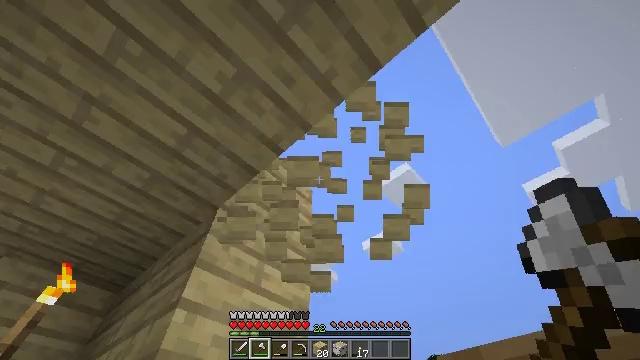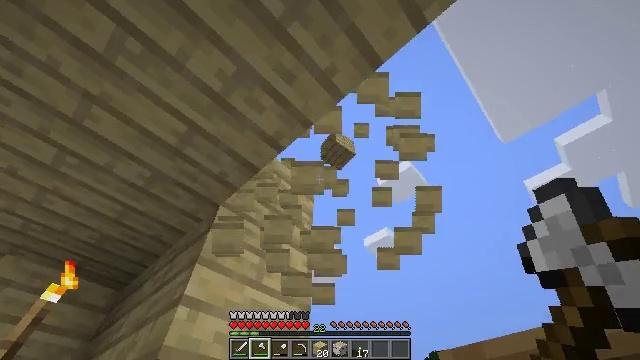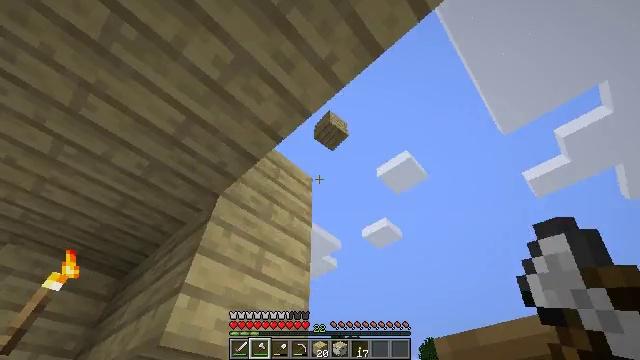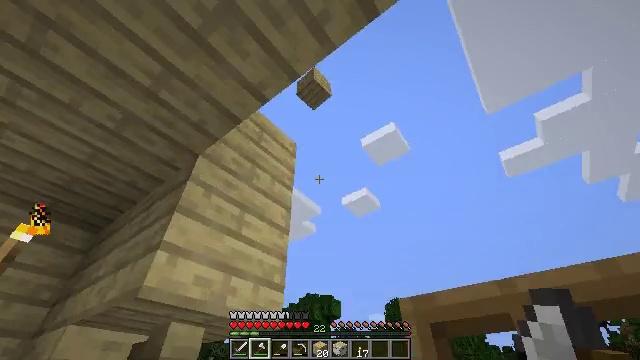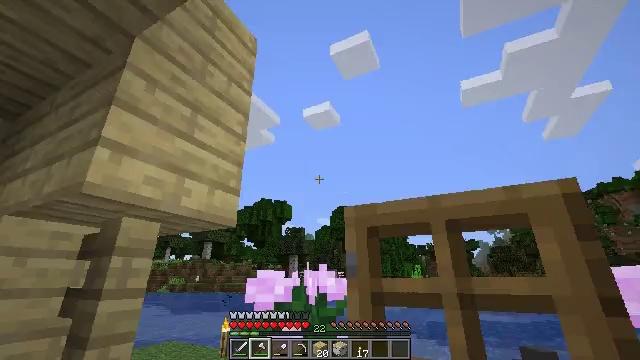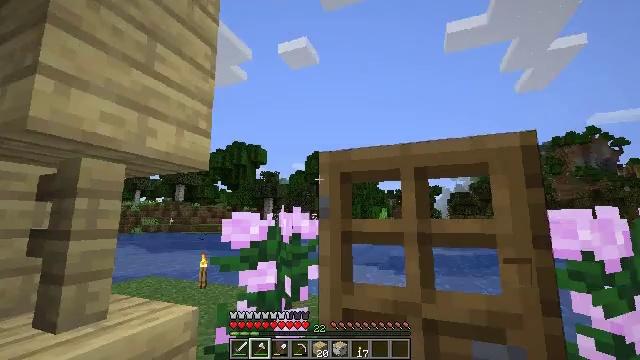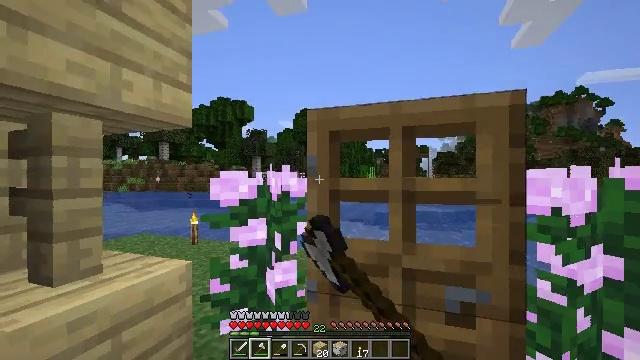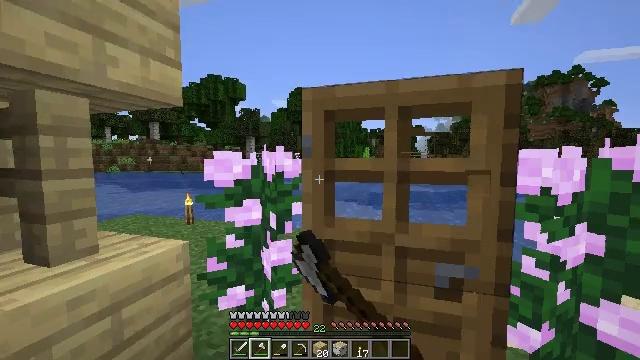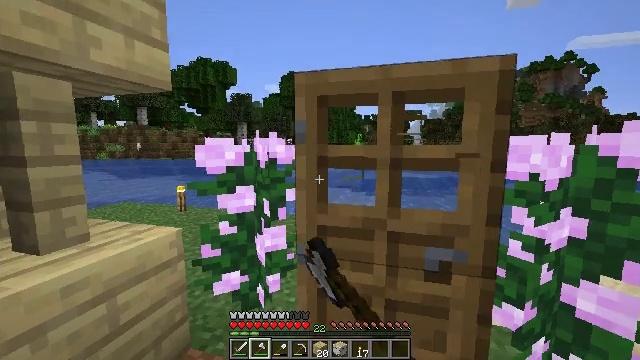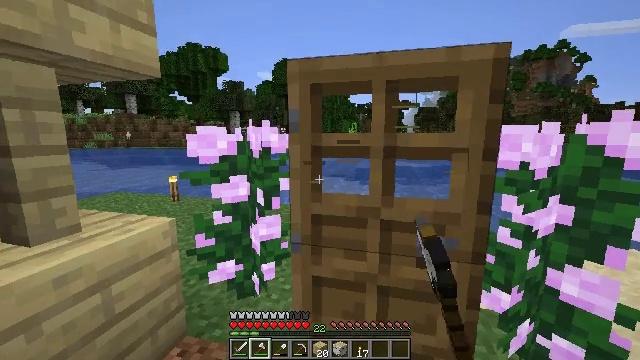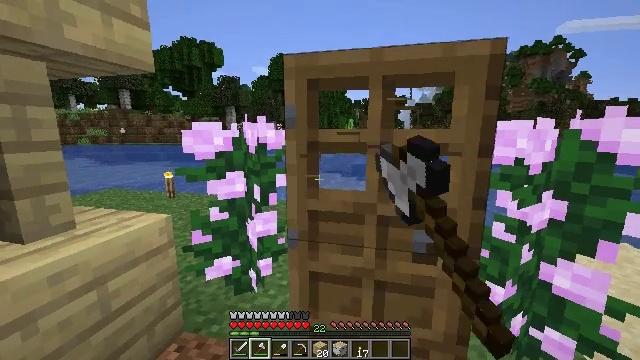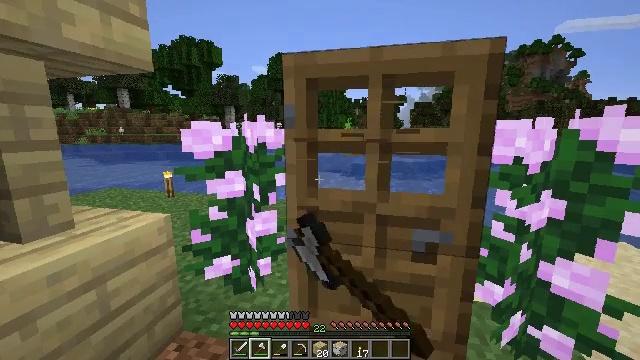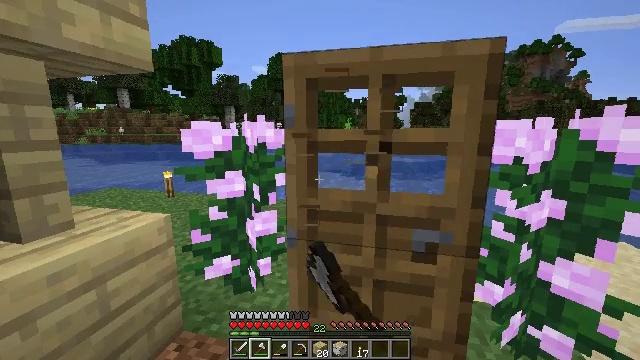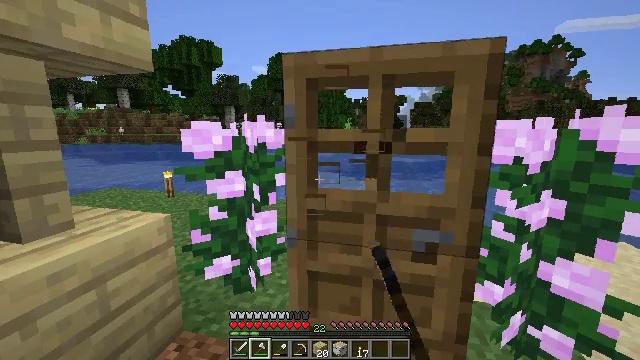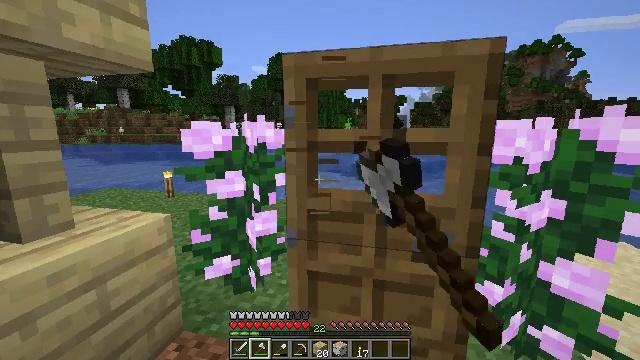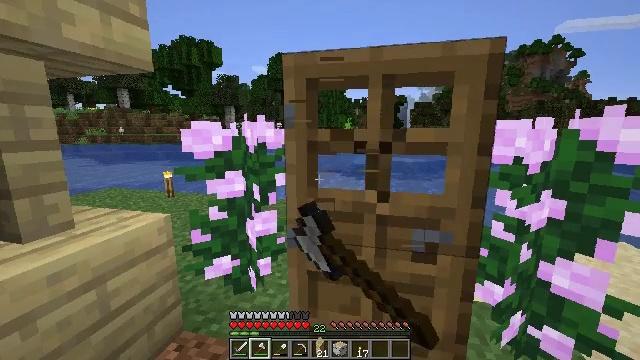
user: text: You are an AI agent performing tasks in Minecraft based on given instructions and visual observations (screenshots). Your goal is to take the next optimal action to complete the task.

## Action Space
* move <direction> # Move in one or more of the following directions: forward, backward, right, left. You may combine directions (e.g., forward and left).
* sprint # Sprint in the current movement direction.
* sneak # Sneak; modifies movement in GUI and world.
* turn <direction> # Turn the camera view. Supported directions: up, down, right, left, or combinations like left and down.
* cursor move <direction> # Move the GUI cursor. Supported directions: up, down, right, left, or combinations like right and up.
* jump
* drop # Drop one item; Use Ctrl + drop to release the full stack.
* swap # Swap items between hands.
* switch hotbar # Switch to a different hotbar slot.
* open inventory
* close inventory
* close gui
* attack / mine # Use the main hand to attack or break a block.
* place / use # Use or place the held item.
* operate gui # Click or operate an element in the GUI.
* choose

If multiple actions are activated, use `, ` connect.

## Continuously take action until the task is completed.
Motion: motion action
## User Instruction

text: Remove the oak door from its frame.
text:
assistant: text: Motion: attack / mine
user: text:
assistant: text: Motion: turn down, attack / mine
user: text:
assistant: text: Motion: turn right and down, attack / mine
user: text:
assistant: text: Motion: turn right and down, attack / mine
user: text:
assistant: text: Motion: turn right and down, attack / mine
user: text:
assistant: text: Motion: turn right and down, attack / mine
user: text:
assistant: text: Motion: turn right and down, attack / mine
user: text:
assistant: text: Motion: turn right and down, attack / mine
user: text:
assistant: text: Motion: turn right and down, attack / mine
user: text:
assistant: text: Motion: attack / mine
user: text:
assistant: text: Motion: attack / mine
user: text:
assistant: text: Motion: attack / mine
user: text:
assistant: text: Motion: attack / mine
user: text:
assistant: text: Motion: attack / mine
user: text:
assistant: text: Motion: attack / mine
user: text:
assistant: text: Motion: attack / mine
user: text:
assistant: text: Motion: turn right and down, attack / mine
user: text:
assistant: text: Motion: turn right, attack / mine
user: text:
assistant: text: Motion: turn right and down, attack / mine
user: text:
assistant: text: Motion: turn right and down, attack / mine
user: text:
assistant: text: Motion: turn right, attack / mine
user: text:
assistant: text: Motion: turn right, attack / mine
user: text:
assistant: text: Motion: turn right, attack / mine
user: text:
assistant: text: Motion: attack / mine
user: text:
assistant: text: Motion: attack / mine
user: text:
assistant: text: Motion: attack / mine
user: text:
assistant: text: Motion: attack / mine
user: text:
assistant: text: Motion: attack / mine
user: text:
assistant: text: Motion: attack / mine
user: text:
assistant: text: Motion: attack / mine